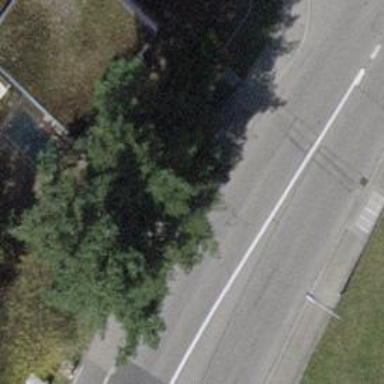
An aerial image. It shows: Bench.